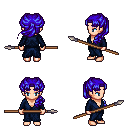
a pixel art fantasy rpg character, female body template, human, light skin, blue robe, red pants, blue princess hairstyle, spear, four views (front, back, left, right), 2x2 character sprite sheet, small pixel art, hard edges, no anti-aliasing